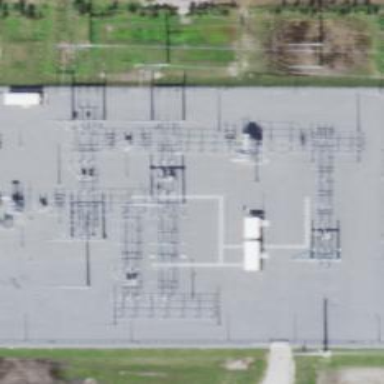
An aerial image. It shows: Distribution level power substation.